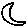
Label: moon